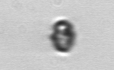
Label: Heterocapsa_rotundata